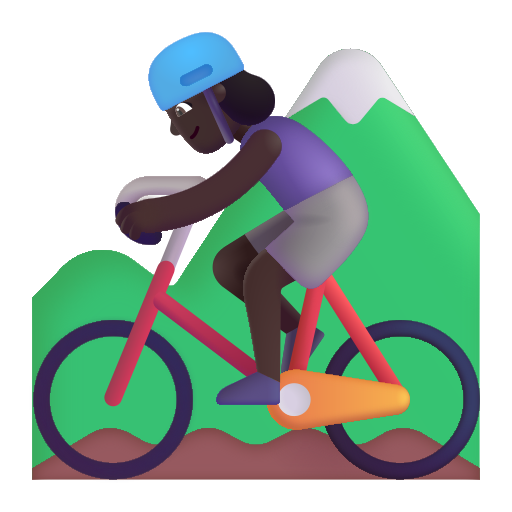
woman mountain biking color dark